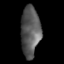
Tissue: skin
Cell type: Others
Senescence score: 0.7134
Nuclear area (px): 948
Mean DAPI intensity: 88.687